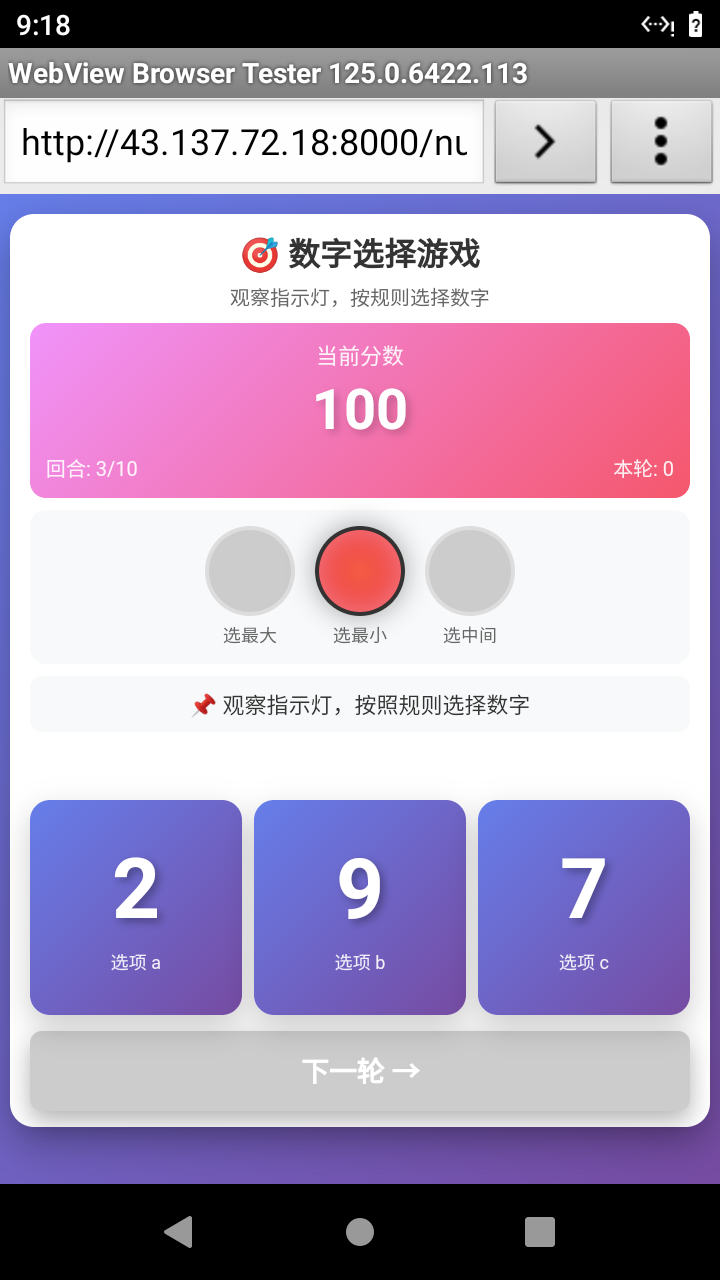

Select the correct number based on the traffic light color.
Answer: 0